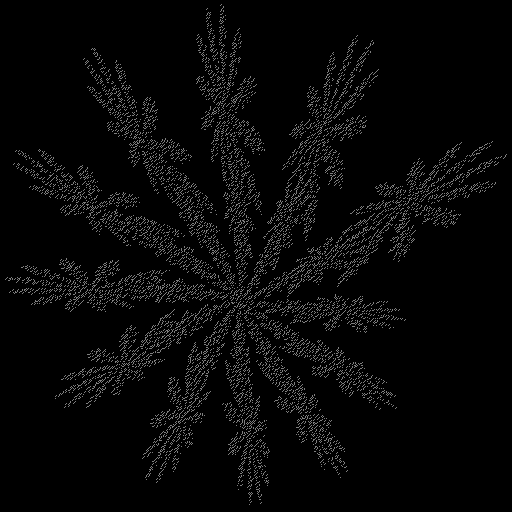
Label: swirl